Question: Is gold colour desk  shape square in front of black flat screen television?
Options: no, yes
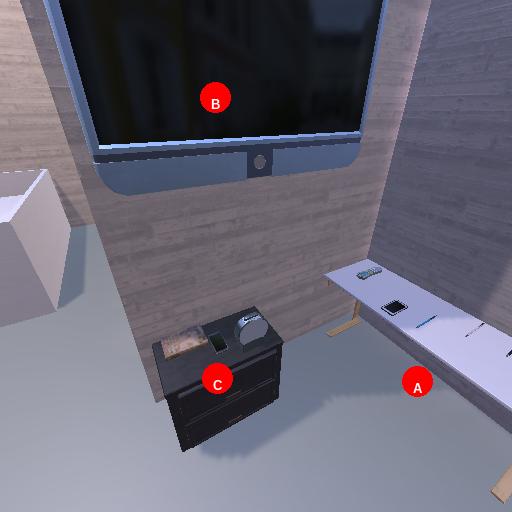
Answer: no